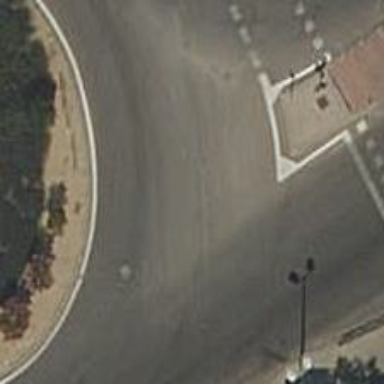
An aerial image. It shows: Tertiary road with asphalt surface leading to roundabout.